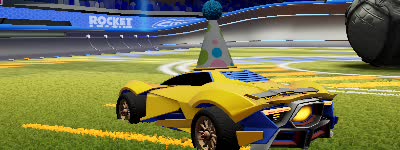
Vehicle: werewolf